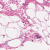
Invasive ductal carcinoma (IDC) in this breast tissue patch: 0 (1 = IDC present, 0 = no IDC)